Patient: sex M, age 74
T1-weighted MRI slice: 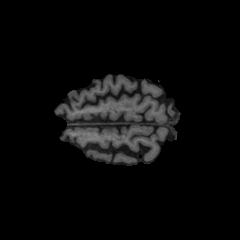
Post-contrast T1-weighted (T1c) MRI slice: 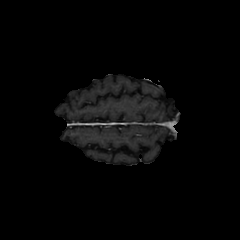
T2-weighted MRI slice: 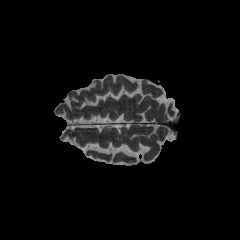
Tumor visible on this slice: no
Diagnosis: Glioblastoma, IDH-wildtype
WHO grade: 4